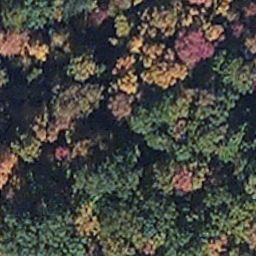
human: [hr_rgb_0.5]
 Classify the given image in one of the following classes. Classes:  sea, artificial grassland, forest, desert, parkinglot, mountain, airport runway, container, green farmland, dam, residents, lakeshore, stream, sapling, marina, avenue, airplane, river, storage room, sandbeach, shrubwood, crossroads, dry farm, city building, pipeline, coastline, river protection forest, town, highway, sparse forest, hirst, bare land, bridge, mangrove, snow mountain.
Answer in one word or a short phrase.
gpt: mangrove